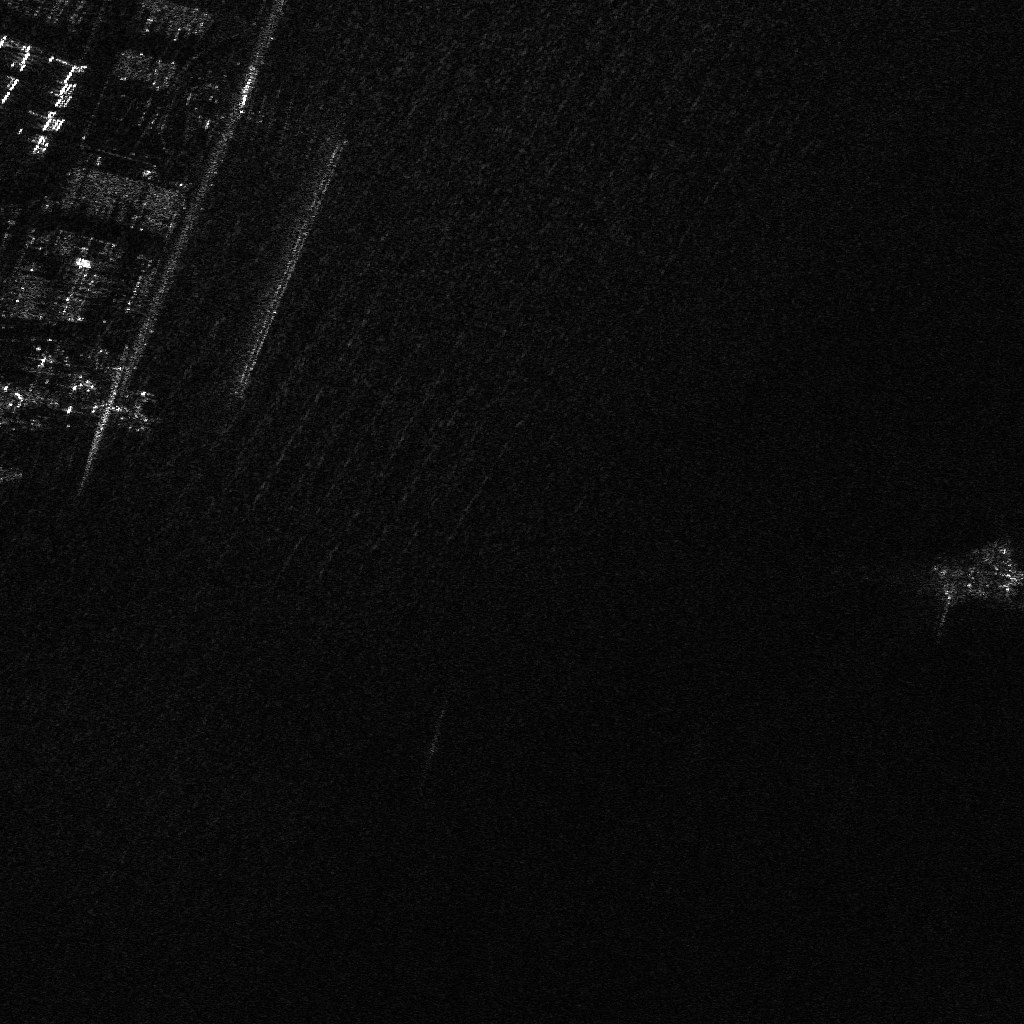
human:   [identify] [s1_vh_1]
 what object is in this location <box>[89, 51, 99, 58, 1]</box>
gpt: <ref>1 large container at the right</ref>